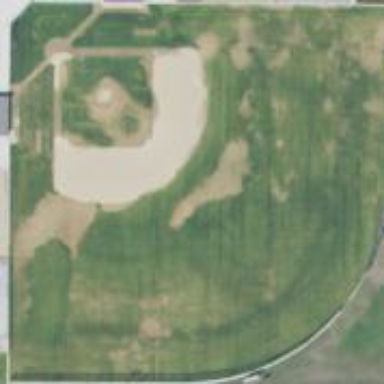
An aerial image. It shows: Baseball pitch for leisure and sports activities.